Field crop: maize
Growth stage: 2
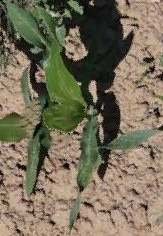
Species: maize